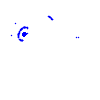
Particle: electron